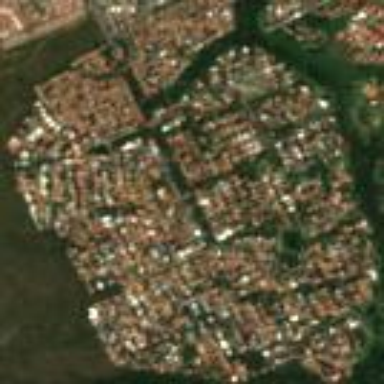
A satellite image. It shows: Gated residential area.